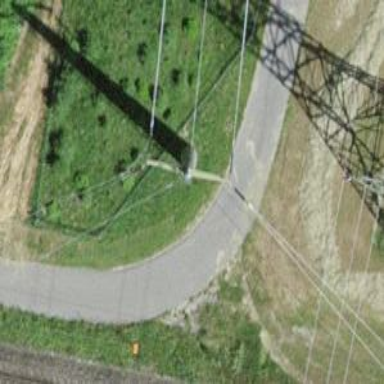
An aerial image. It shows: Power line is depicted.